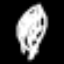
Label: leaf